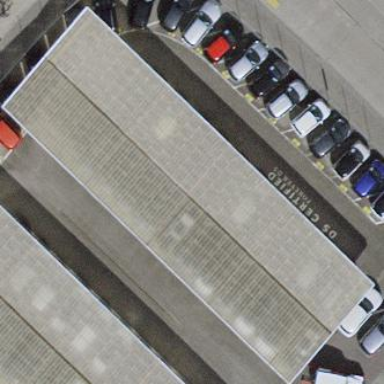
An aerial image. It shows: View of roof of building.